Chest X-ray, PA view. Patient: 40 years old, sex M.
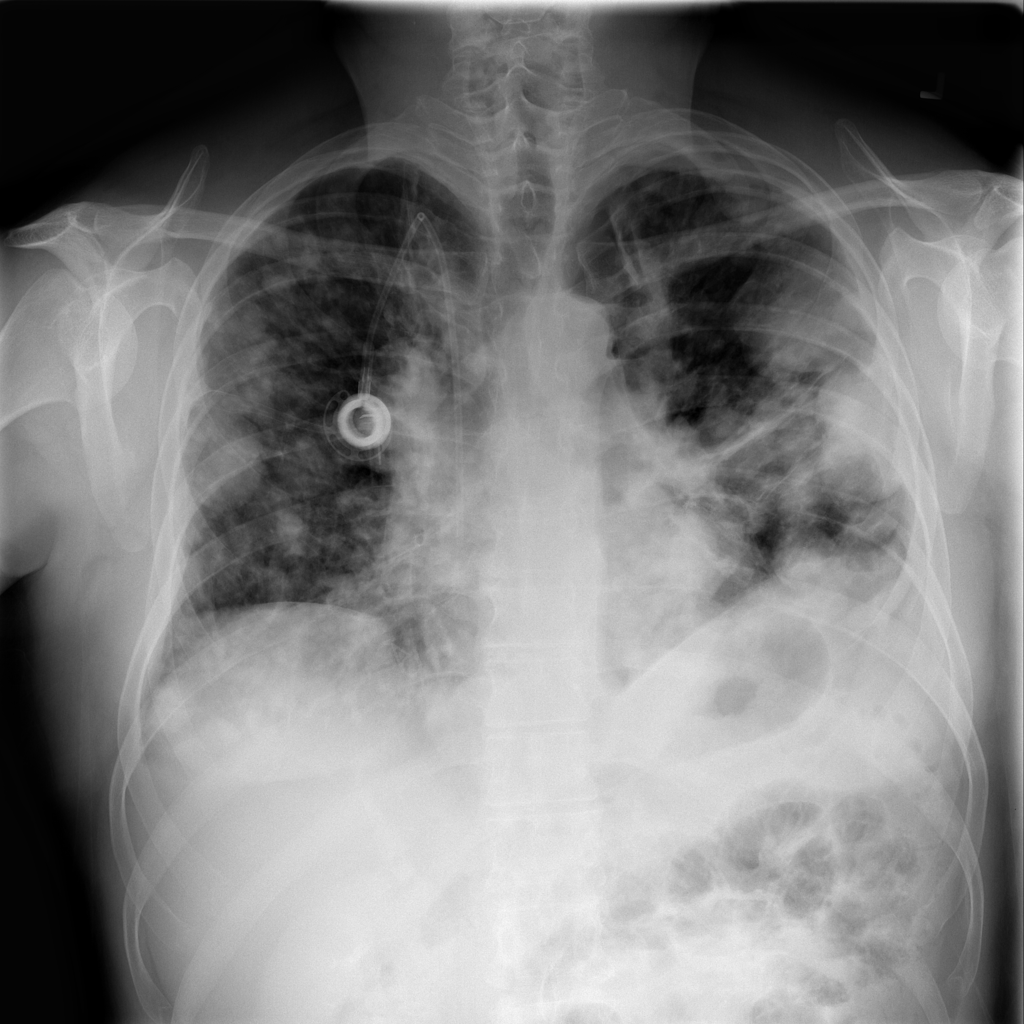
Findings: Infiltration, Mass